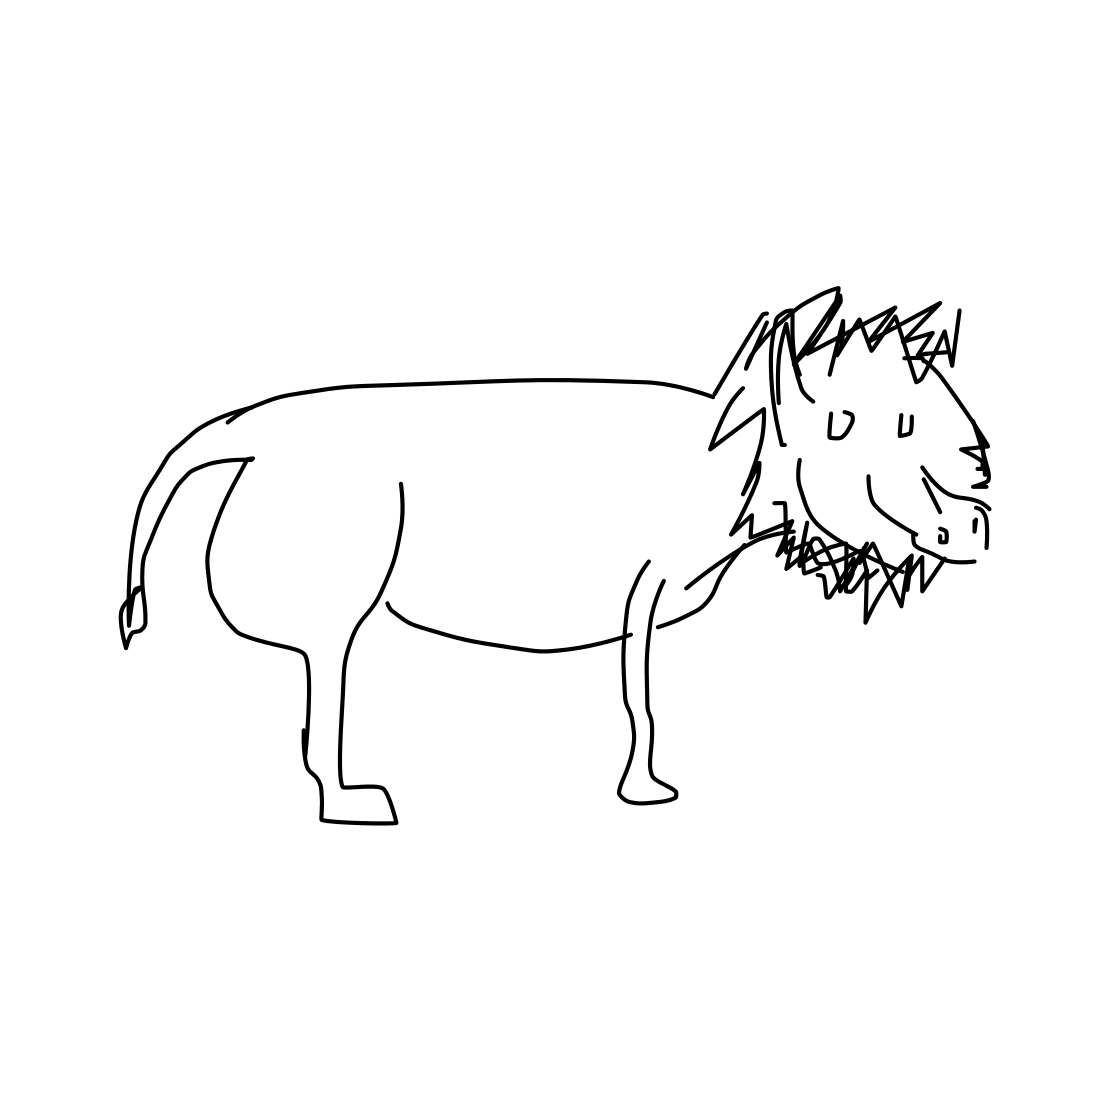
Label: lion